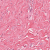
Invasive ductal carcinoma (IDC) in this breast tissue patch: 0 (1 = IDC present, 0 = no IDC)